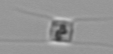
Label: Chaetoceros_similis